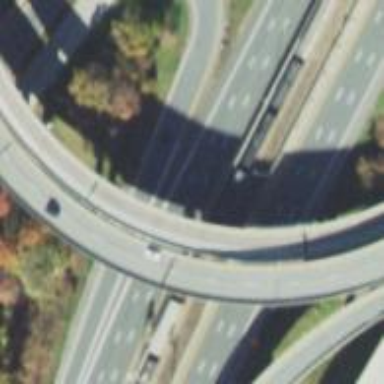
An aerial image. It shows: Bridge with asphalt surface. It is part of primary link highway.